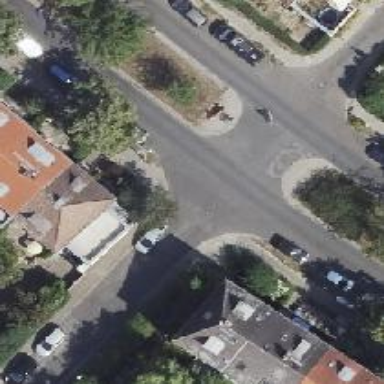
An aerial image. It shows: Residential road with asphalt surface and separate sidewalks. There is parking lane on the right side.